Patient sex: F
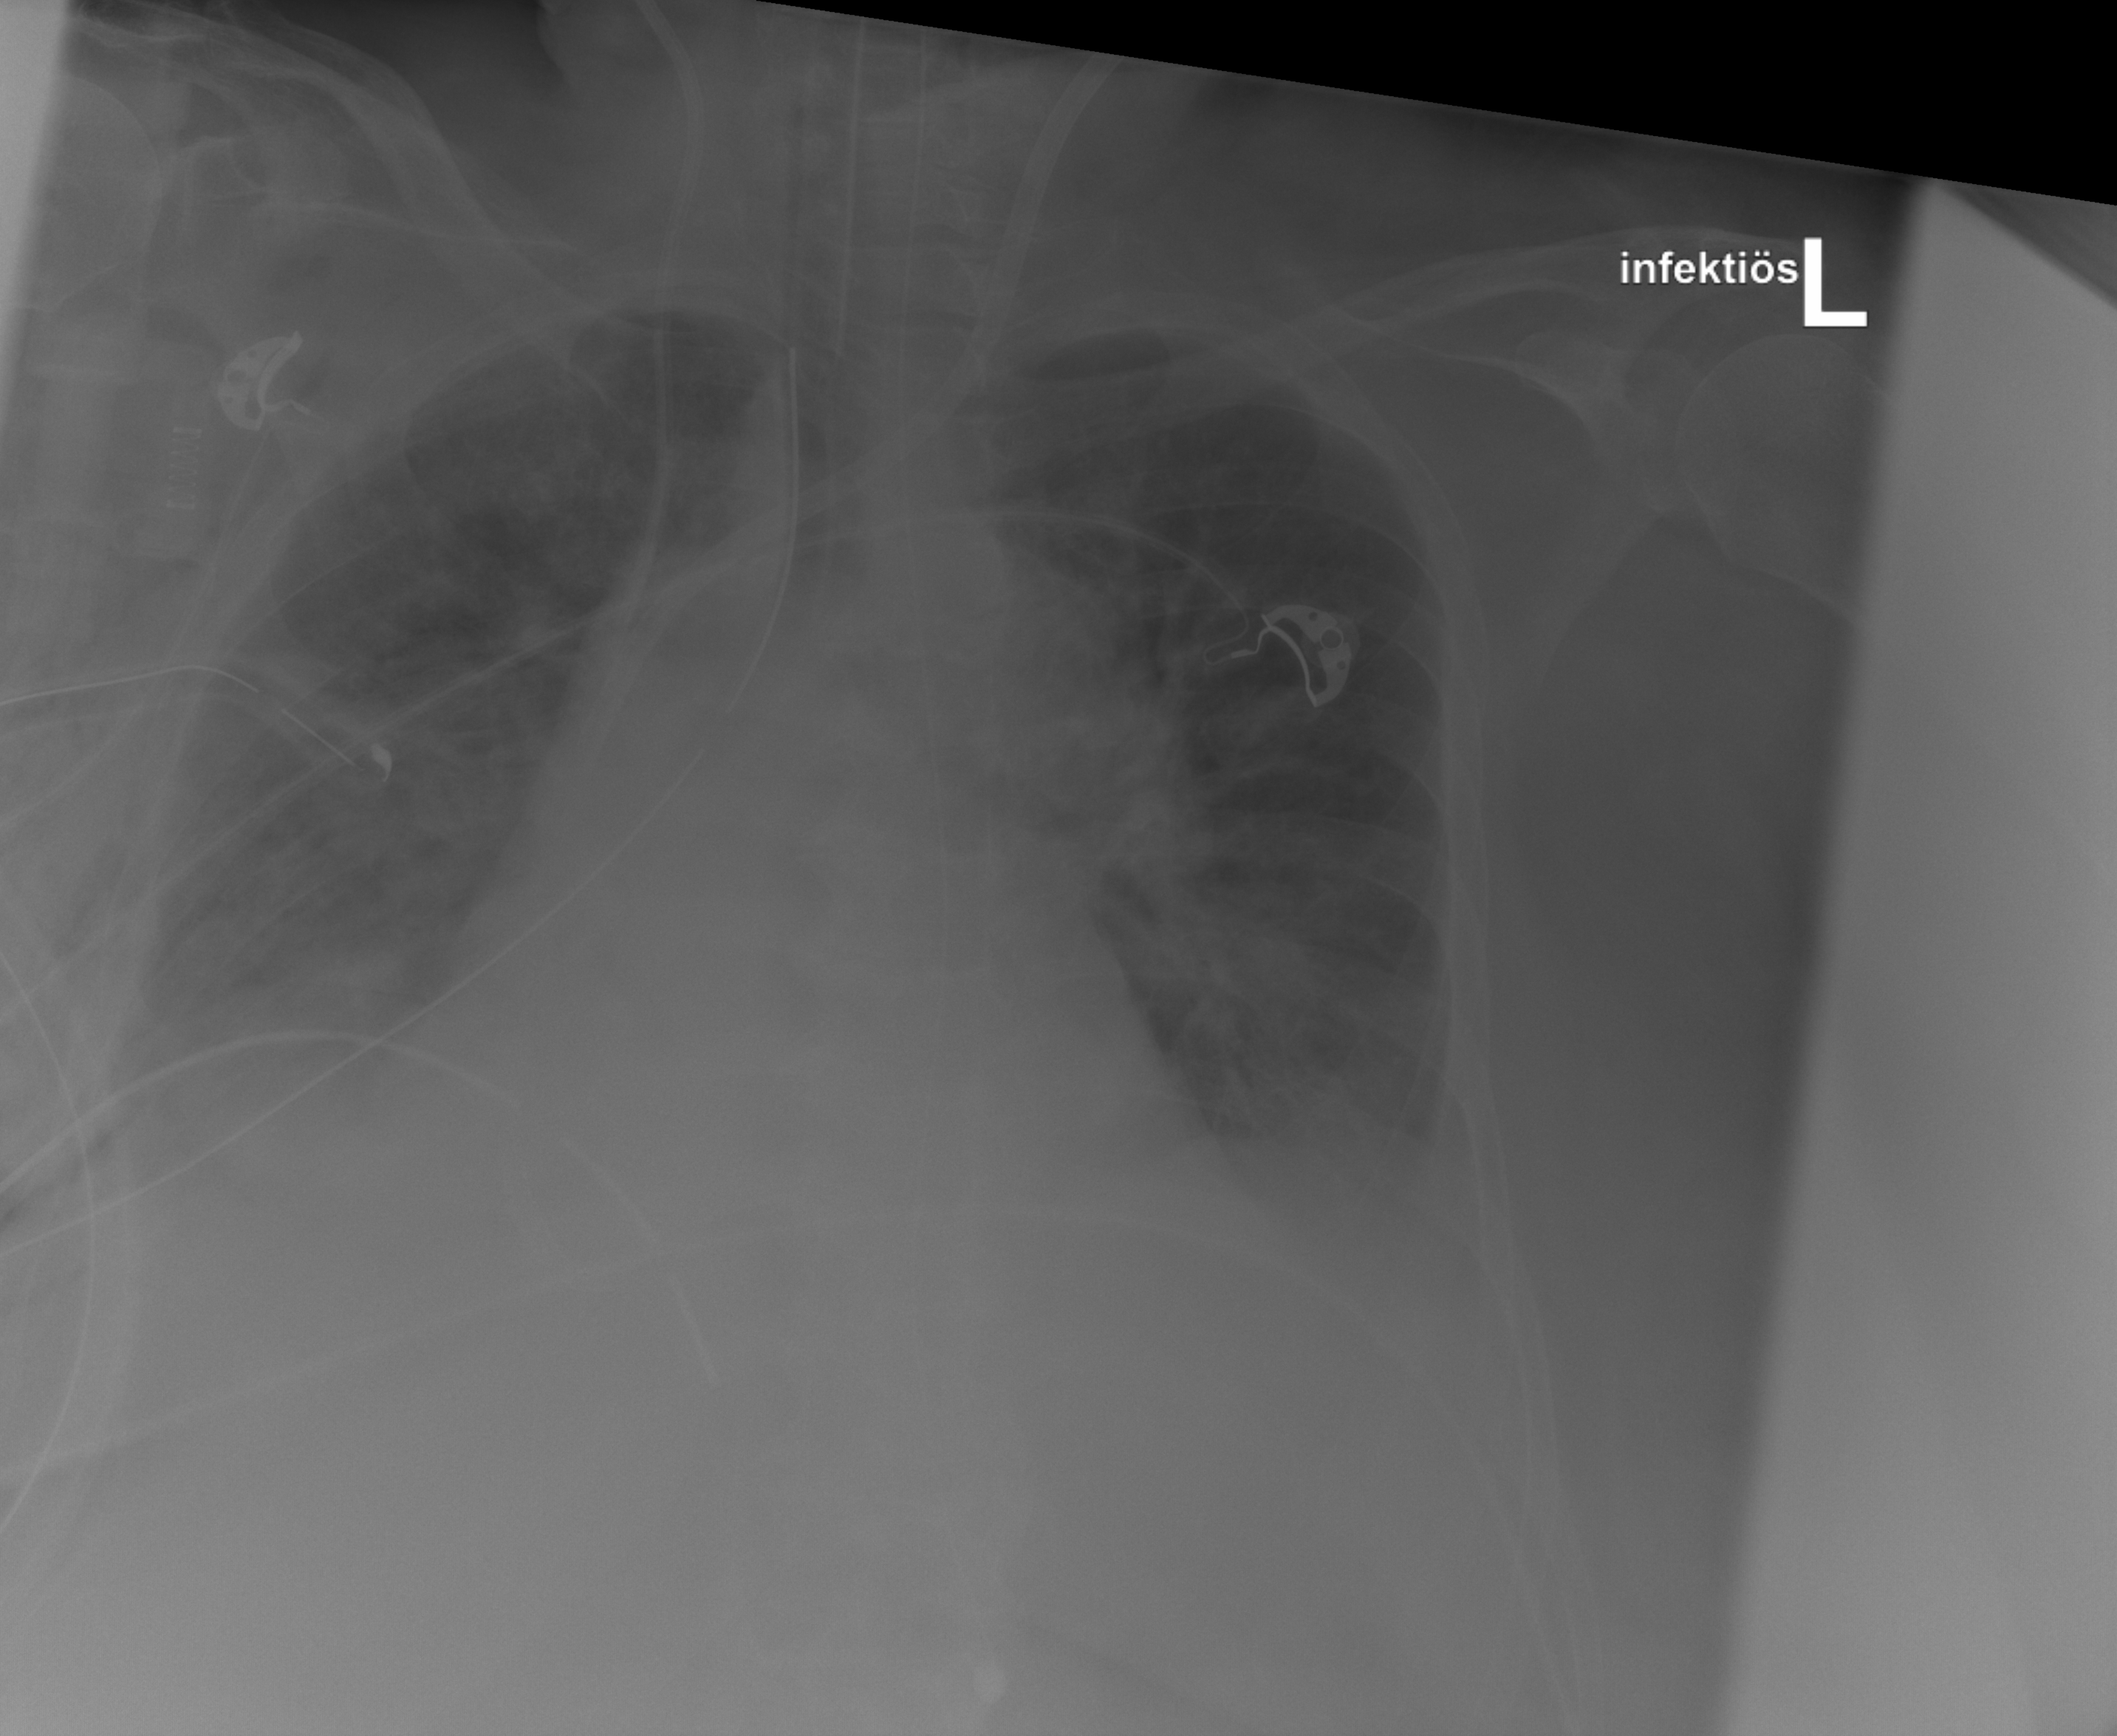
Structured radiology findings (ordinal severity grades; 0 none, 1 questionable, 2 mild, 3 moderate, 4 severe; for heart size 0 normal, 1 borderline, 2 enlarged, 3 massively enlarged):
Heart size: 2
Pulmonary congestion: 2
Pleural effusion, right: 2
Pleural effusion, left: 2
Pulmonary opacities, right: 2
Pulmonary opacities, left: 0
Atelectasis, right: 3
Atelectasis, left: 2